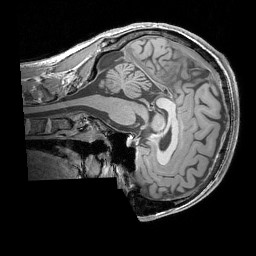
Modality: T1w
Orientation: sagittal